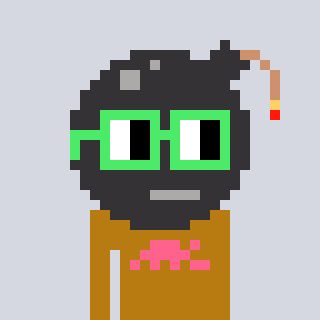
a pixel art character with square light green glasses, a bomb-shaped head and a gold-colored body on a cool background